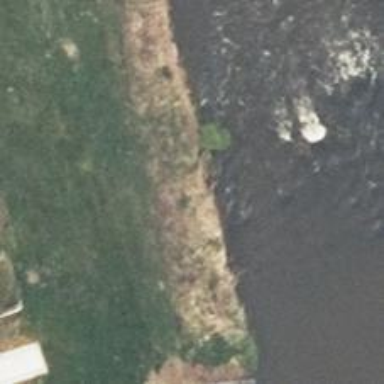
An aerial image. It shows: Weir in waterway.